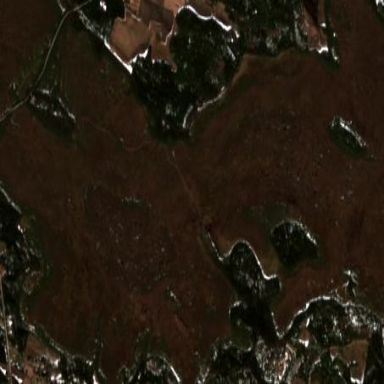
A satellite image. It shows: Nordic skiing track.